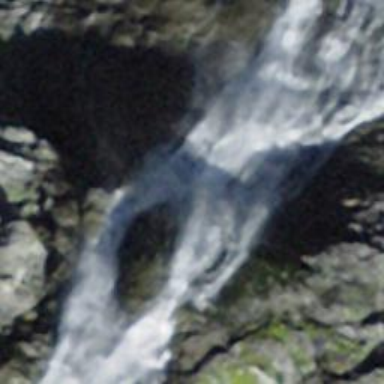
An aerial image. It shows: Beautiful waterfall.